Interaction volume radius: 5 \u00c5
Interaction volume height: 35 \u00c5
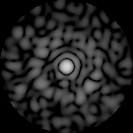
Disorder parameter: 0.8045